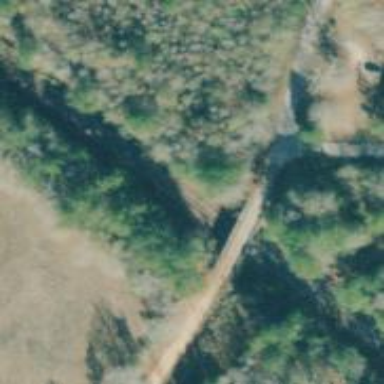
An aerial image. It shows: Railway track for aggregate freight.